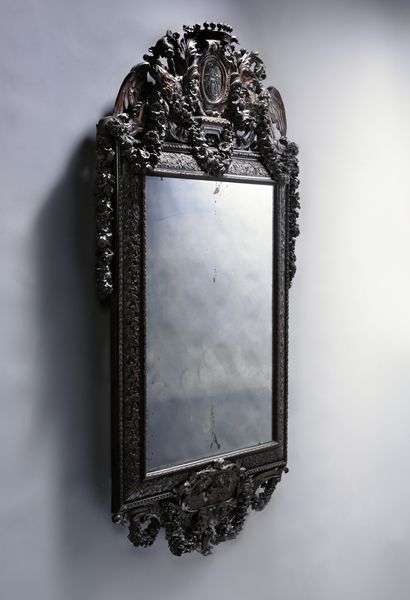
Titel: Spiegel- of schilderijlijst
Künstler: Johannes Hannart
Standort: Amsterdam
Institution: Rijksmuseum
Schlagwörter: empire, miroir, louis xiv